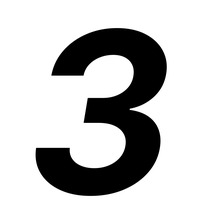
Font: Inter-Italic_Bold_Italic